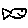
Label: fish